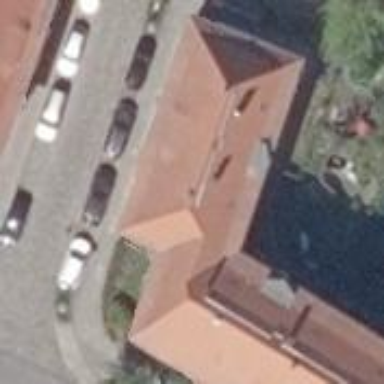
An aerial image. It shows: Hipped roof apartment building.